Question: Strange things happens to me, I try to create mutable dictionary, but it return an immutable.
'''
NSMutableDictionary * d = [NSMutableDictionary dictionary];
[d setObject:value forKey:key];
'''
The 'd' 'NSMutableDictionary' is still 'NSDictionary', see in screenshot. And, of course, application crashes then executing '[d setObject:value for:key]'

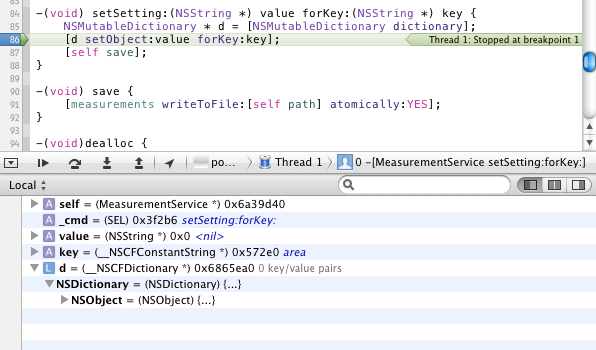
Answer: Your problem is that your 'value' is 'nil', and you can't set a 'nil' value into a dictionary.
Don't worry about the '__NSCFDictionary *' and 'NSDictionary' stuff that you see in the variable inspector. You most definitely have a mutable dictionary. What you see in the inspector is artifacts of how 'NSMutableDictionary' is implemented (as a class cluster).